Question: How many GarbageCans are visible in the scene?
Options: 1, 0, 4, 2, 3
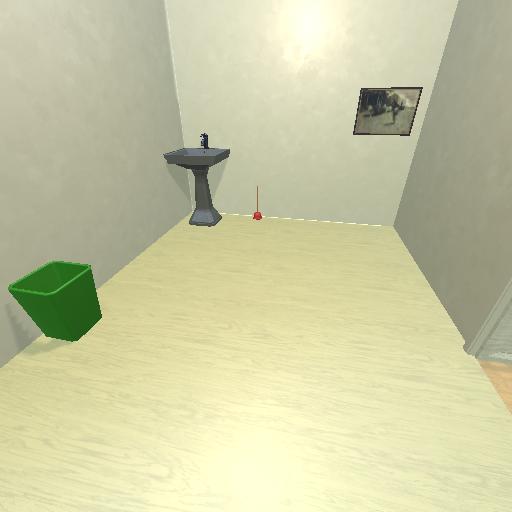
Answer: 1